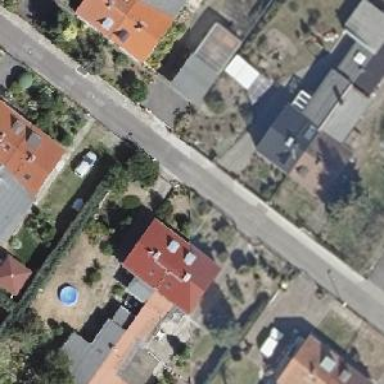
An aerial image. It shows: Semidetached house with gabled roof.